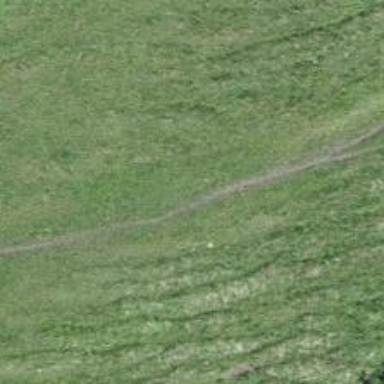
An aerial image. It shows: Path covered in grass.